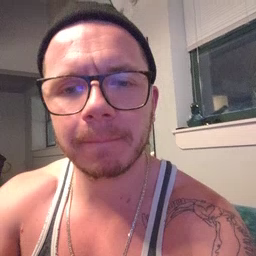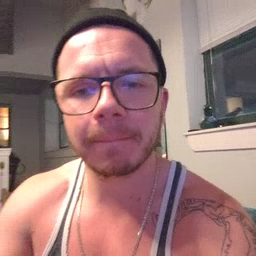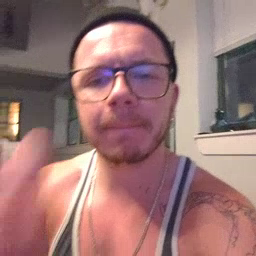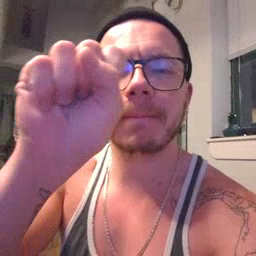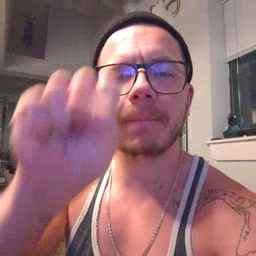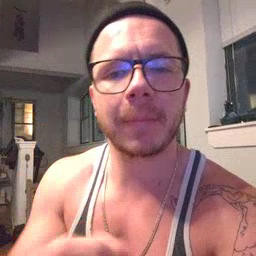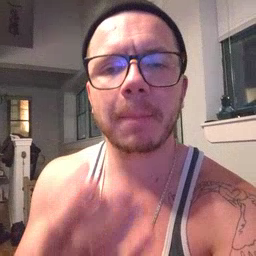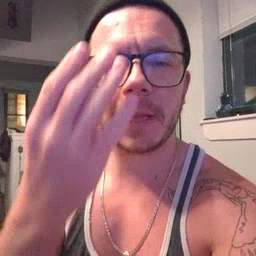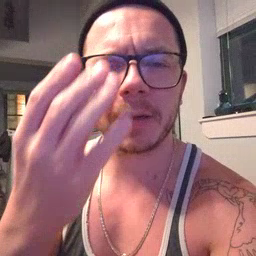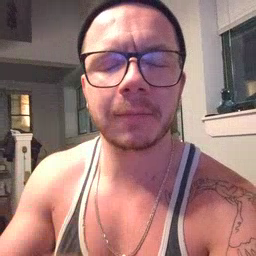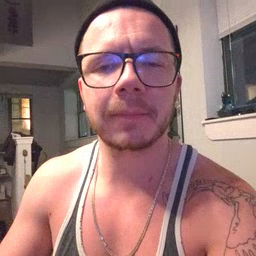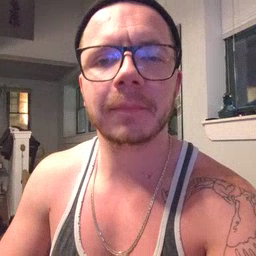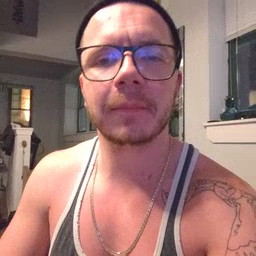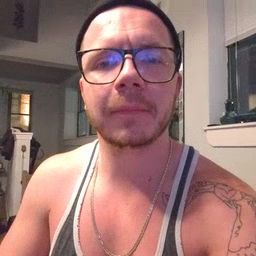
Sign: mitten